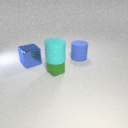
large blue metal cube in front of large blue rubber cylinder